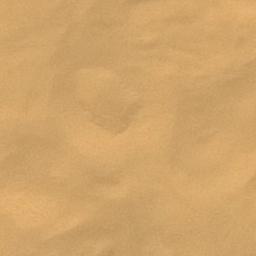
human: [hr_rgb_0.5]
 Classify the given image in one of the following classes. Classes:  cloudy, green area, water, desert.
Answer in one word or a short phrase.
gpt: desert